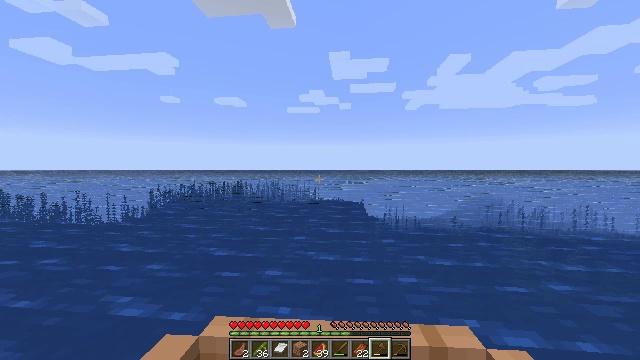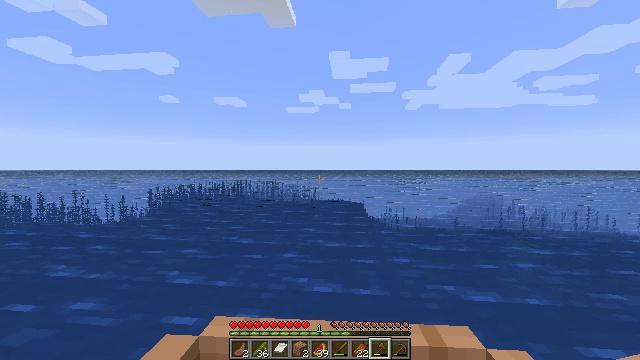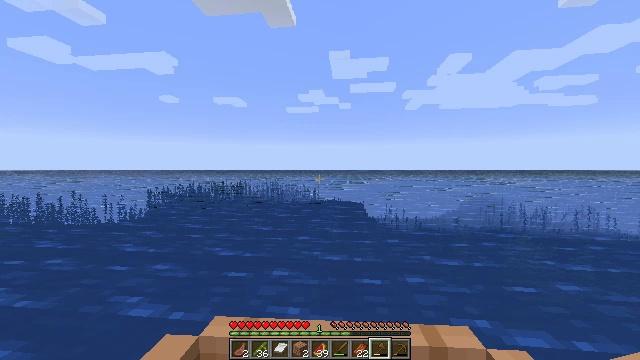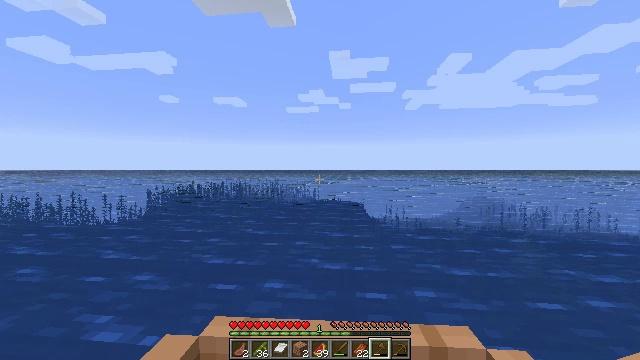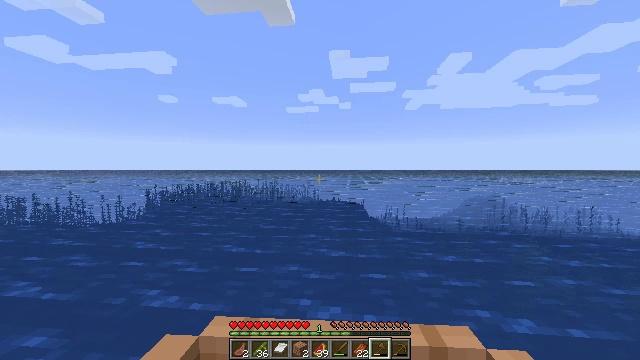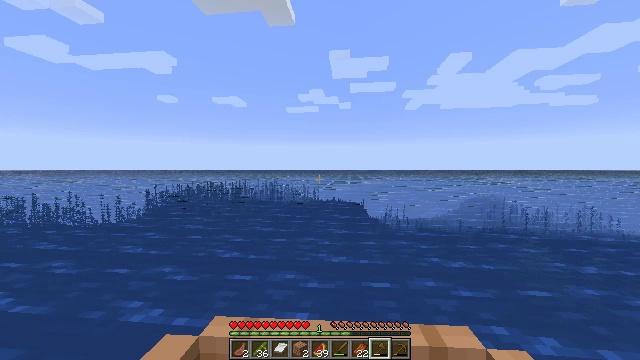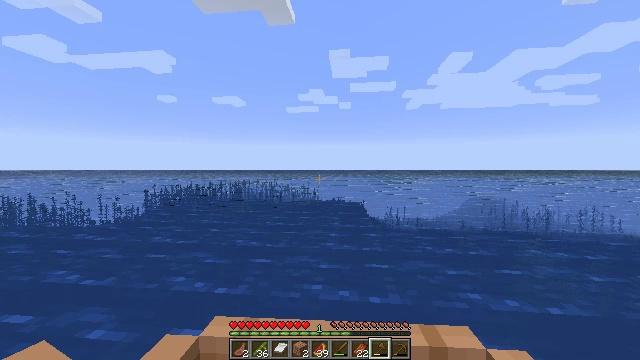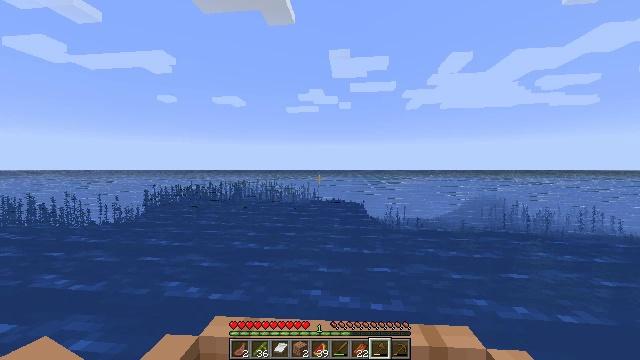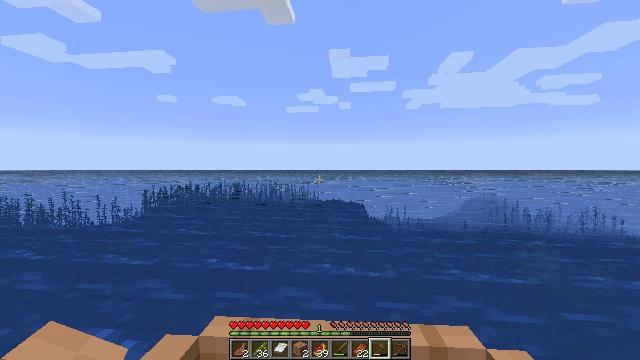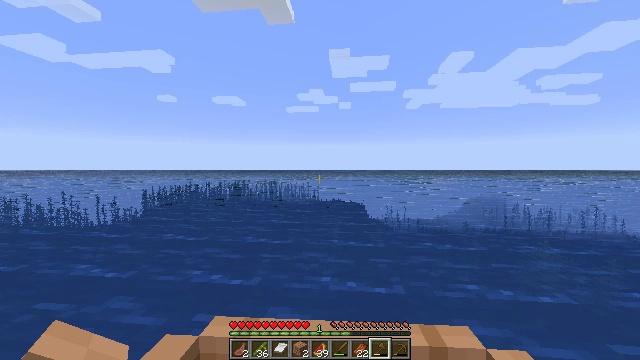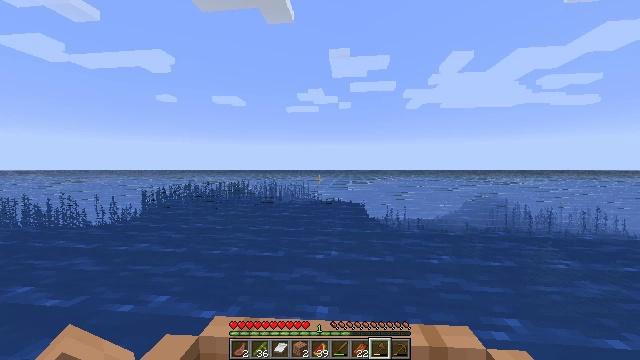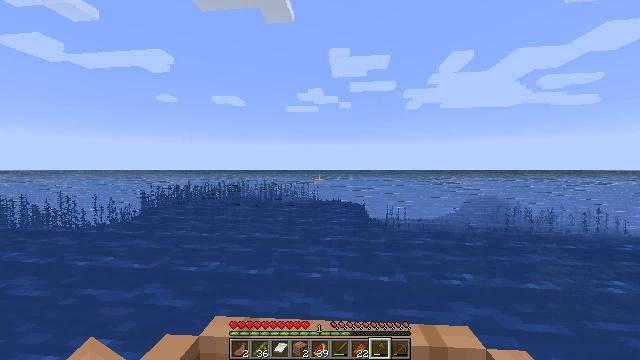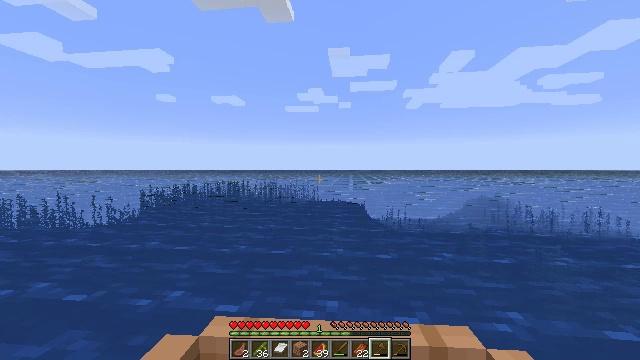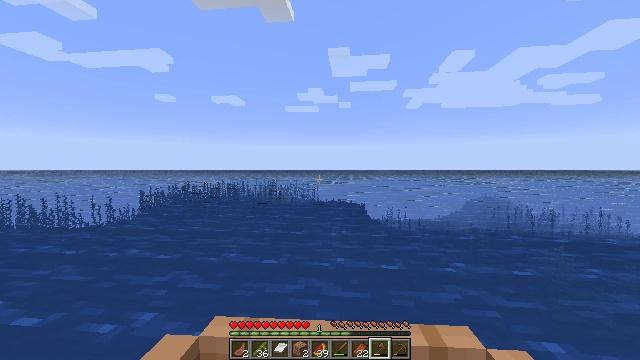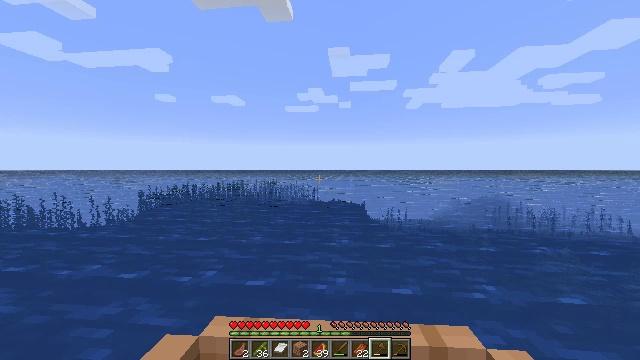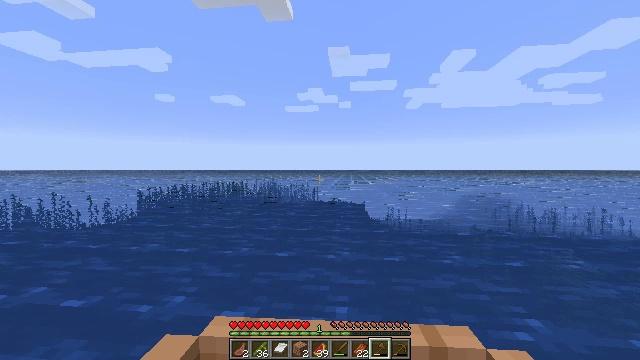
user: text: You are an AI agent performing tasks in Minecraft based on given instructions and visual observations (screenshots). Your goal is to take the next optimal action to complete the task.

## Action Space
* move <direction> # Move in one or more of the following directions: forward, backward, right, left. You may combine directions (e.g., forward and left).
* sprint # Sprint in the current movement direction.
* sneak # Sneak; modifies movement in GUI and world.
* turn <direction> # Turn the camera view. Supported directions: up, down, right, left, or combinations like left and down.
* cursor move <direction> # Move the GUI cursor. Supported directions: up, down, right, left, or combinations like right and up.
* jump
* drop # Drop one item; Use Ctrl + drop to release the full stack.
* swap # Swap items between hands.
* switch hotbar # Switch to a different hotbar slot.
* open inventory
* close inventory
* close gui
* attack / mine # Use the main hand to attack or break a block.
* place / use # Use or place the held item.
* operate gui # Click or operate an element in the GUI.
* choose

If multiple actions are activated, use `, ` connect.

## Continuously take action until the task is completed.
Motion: motion action
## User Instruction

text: Dive and mine the kelp.
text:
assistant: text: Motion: move forward
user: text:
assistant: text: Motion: move forward
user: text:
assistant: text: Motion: move forward
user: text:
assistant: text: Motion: move forward
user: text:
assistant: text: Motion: move forward
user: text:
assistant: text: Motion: move forward
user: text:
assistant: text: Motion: move forward
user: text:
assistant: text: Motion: move forward
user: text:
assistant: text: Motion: move forward
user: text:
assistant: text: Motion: move forward
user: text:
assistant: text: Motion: move forward
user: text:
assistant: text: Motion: move forward
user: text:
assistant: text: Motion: move forward
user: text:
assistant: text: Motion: move forward
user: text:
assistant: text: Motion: move forward
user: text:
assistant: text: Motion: move forward
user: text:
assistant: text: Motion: move forward
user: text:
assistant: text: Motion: move forward
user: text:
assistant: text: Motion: move forward
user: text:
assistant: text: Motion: move forward
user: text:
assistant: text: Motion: move forward
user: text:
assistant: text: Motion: move forward
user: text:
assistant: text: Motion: move forward
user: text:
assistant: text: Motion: move forward
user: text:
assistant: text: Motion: move forward
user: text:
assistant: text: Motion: move forward, turn right and up
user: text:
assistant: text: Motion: move forward, turn right and up
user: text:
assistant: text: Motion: move forward, turn right
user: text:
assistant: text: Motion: move forward, turn right and down
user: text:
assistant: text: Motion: move forward, turn right and down